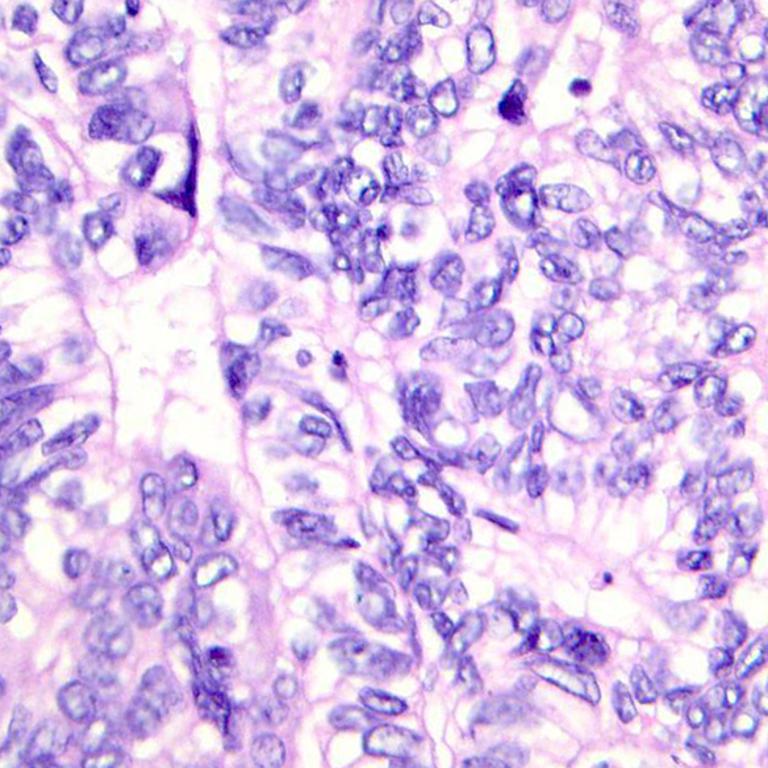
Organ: colon
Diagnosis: adenocarcinomas